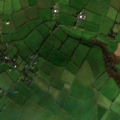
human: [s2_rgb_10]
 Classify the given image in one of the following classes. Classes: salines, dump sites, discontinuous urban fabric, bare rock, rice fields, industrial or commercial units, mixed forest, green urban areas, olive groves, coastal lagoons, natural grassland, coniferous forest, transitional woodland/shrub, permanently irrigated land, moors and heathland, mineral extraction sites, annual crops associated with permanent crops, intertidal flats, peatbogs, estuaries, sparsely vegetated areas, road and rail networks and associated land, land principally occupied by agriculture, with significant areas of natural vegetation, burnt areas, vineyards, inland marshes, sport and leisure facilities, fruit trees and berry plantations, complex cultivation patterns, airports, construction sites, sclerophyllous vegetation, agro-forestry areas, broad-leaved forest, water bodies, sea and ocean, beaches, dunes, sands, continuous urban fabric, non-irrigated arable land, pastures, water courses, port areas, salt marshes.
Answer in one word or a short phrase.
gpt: non-irrigated arable land, pastures, complex cultivation patterns